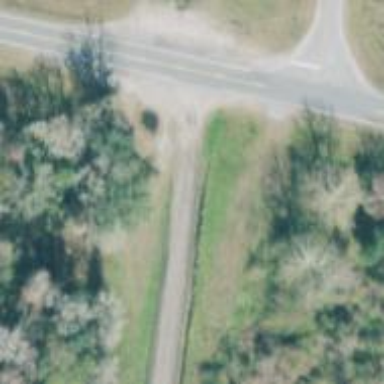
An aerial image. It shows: Abandoned spur railway.